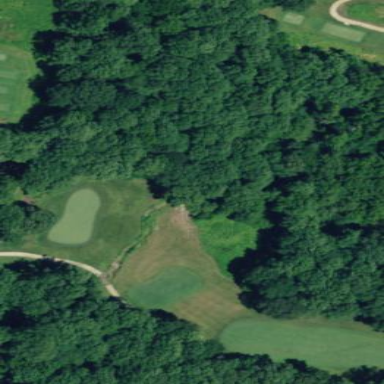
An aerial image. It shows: Area of rough grass used for golf.